Breast ultrasound image
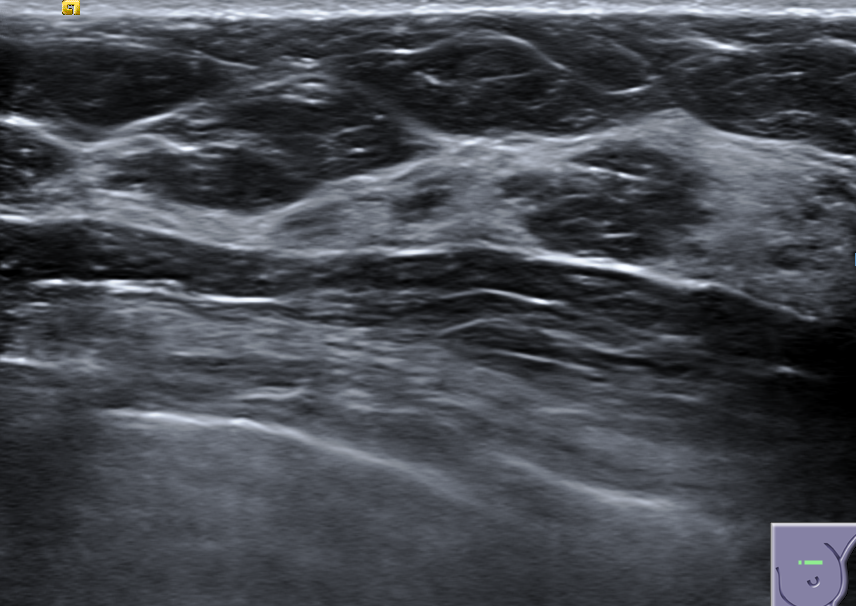
Diagnosis: normal